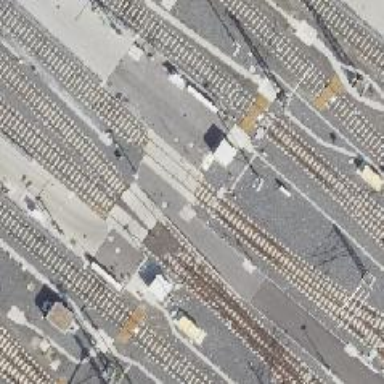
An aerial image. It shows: Railway yard.